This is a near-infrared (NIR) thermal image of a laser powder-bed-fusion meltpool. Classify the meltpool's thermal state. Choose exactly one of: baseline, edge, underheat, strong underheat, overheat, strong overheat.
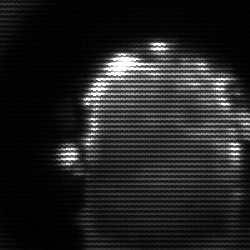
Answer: baseline